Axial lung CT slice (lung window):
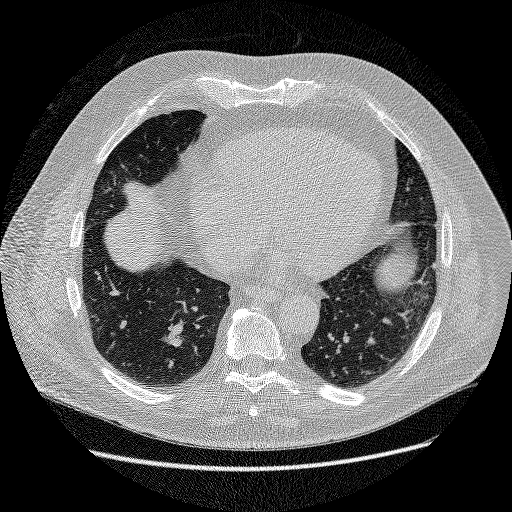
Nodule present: no